Interaction volume radius: 5 \u00c5
Interaction volume height: 30 \u00c5
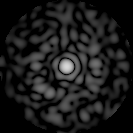
Disorder parameter: 0.8149